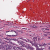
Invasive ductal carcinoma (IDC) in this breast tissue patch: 1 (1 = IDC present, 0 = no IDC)